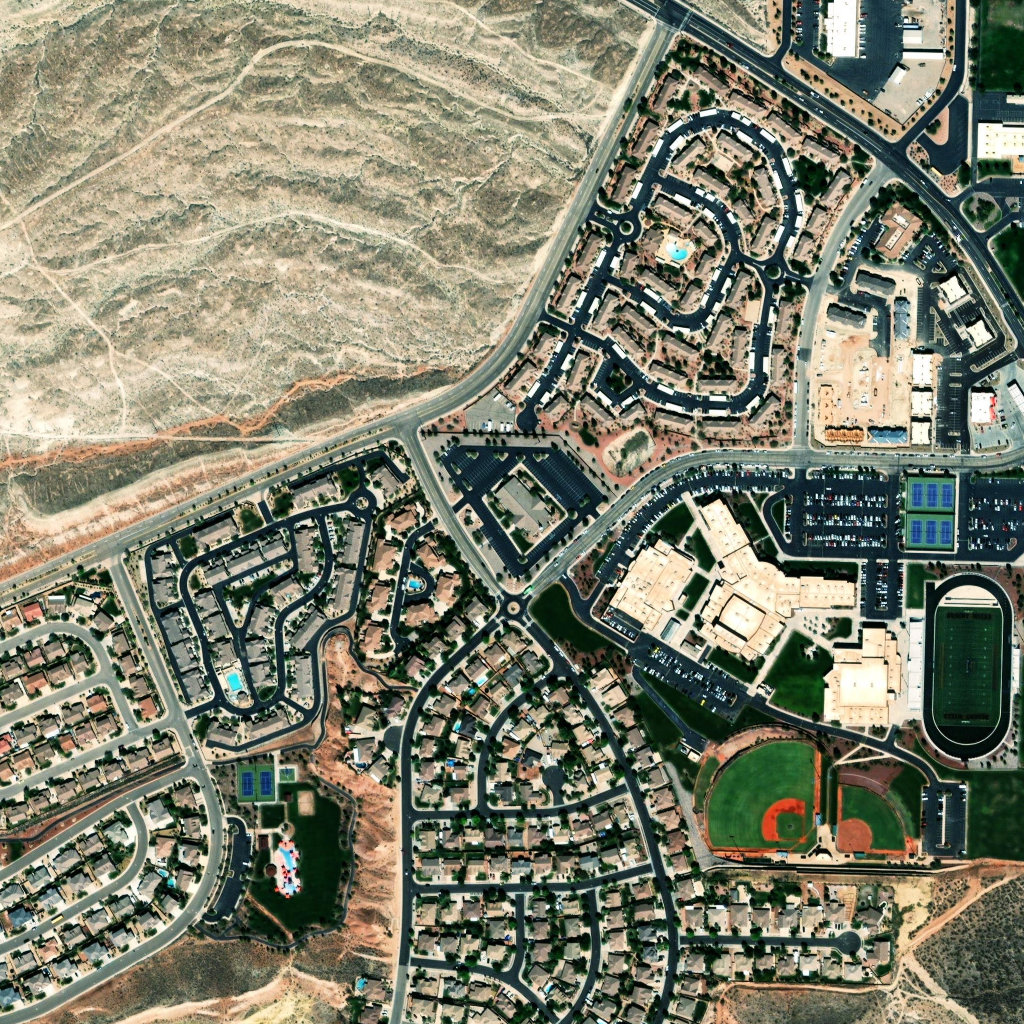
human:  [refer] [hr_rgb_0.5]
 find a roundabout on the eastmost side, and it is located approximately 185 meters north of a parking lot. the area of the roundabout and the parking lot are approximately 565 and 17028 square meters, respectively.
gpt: <box>[[73, 25, 77, 28, 0]]</box>

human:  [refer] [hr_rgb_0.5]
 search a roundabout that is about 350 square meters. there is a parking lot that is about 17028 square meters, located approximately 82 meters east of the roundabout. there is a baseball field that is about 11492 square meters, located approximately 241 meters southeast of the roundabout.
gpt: <box>[[48, 58, 51, 61, 0]]</box>

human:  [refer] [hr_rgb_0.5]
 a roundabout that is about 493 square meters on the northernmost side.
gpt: <box>[[59, 20, 62, 24, 0]]</box>

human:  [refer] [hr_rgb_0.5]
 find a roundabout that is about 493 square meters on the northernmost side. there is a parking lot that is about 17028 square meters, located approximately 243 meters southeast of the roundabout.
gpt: <box>[[59, 20, 62, 24, 0]]</box>